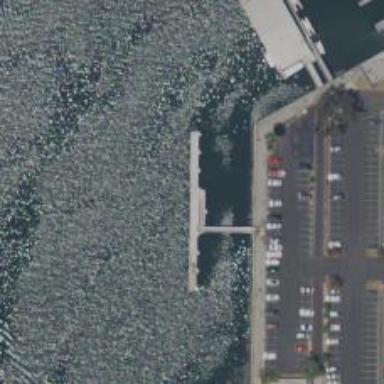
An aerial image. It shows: Man-made pier.